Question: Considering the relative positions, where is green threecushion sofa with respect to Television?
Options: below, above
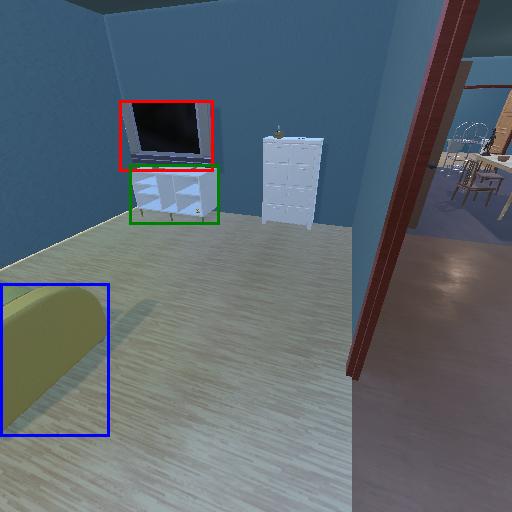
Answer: below